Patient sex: M
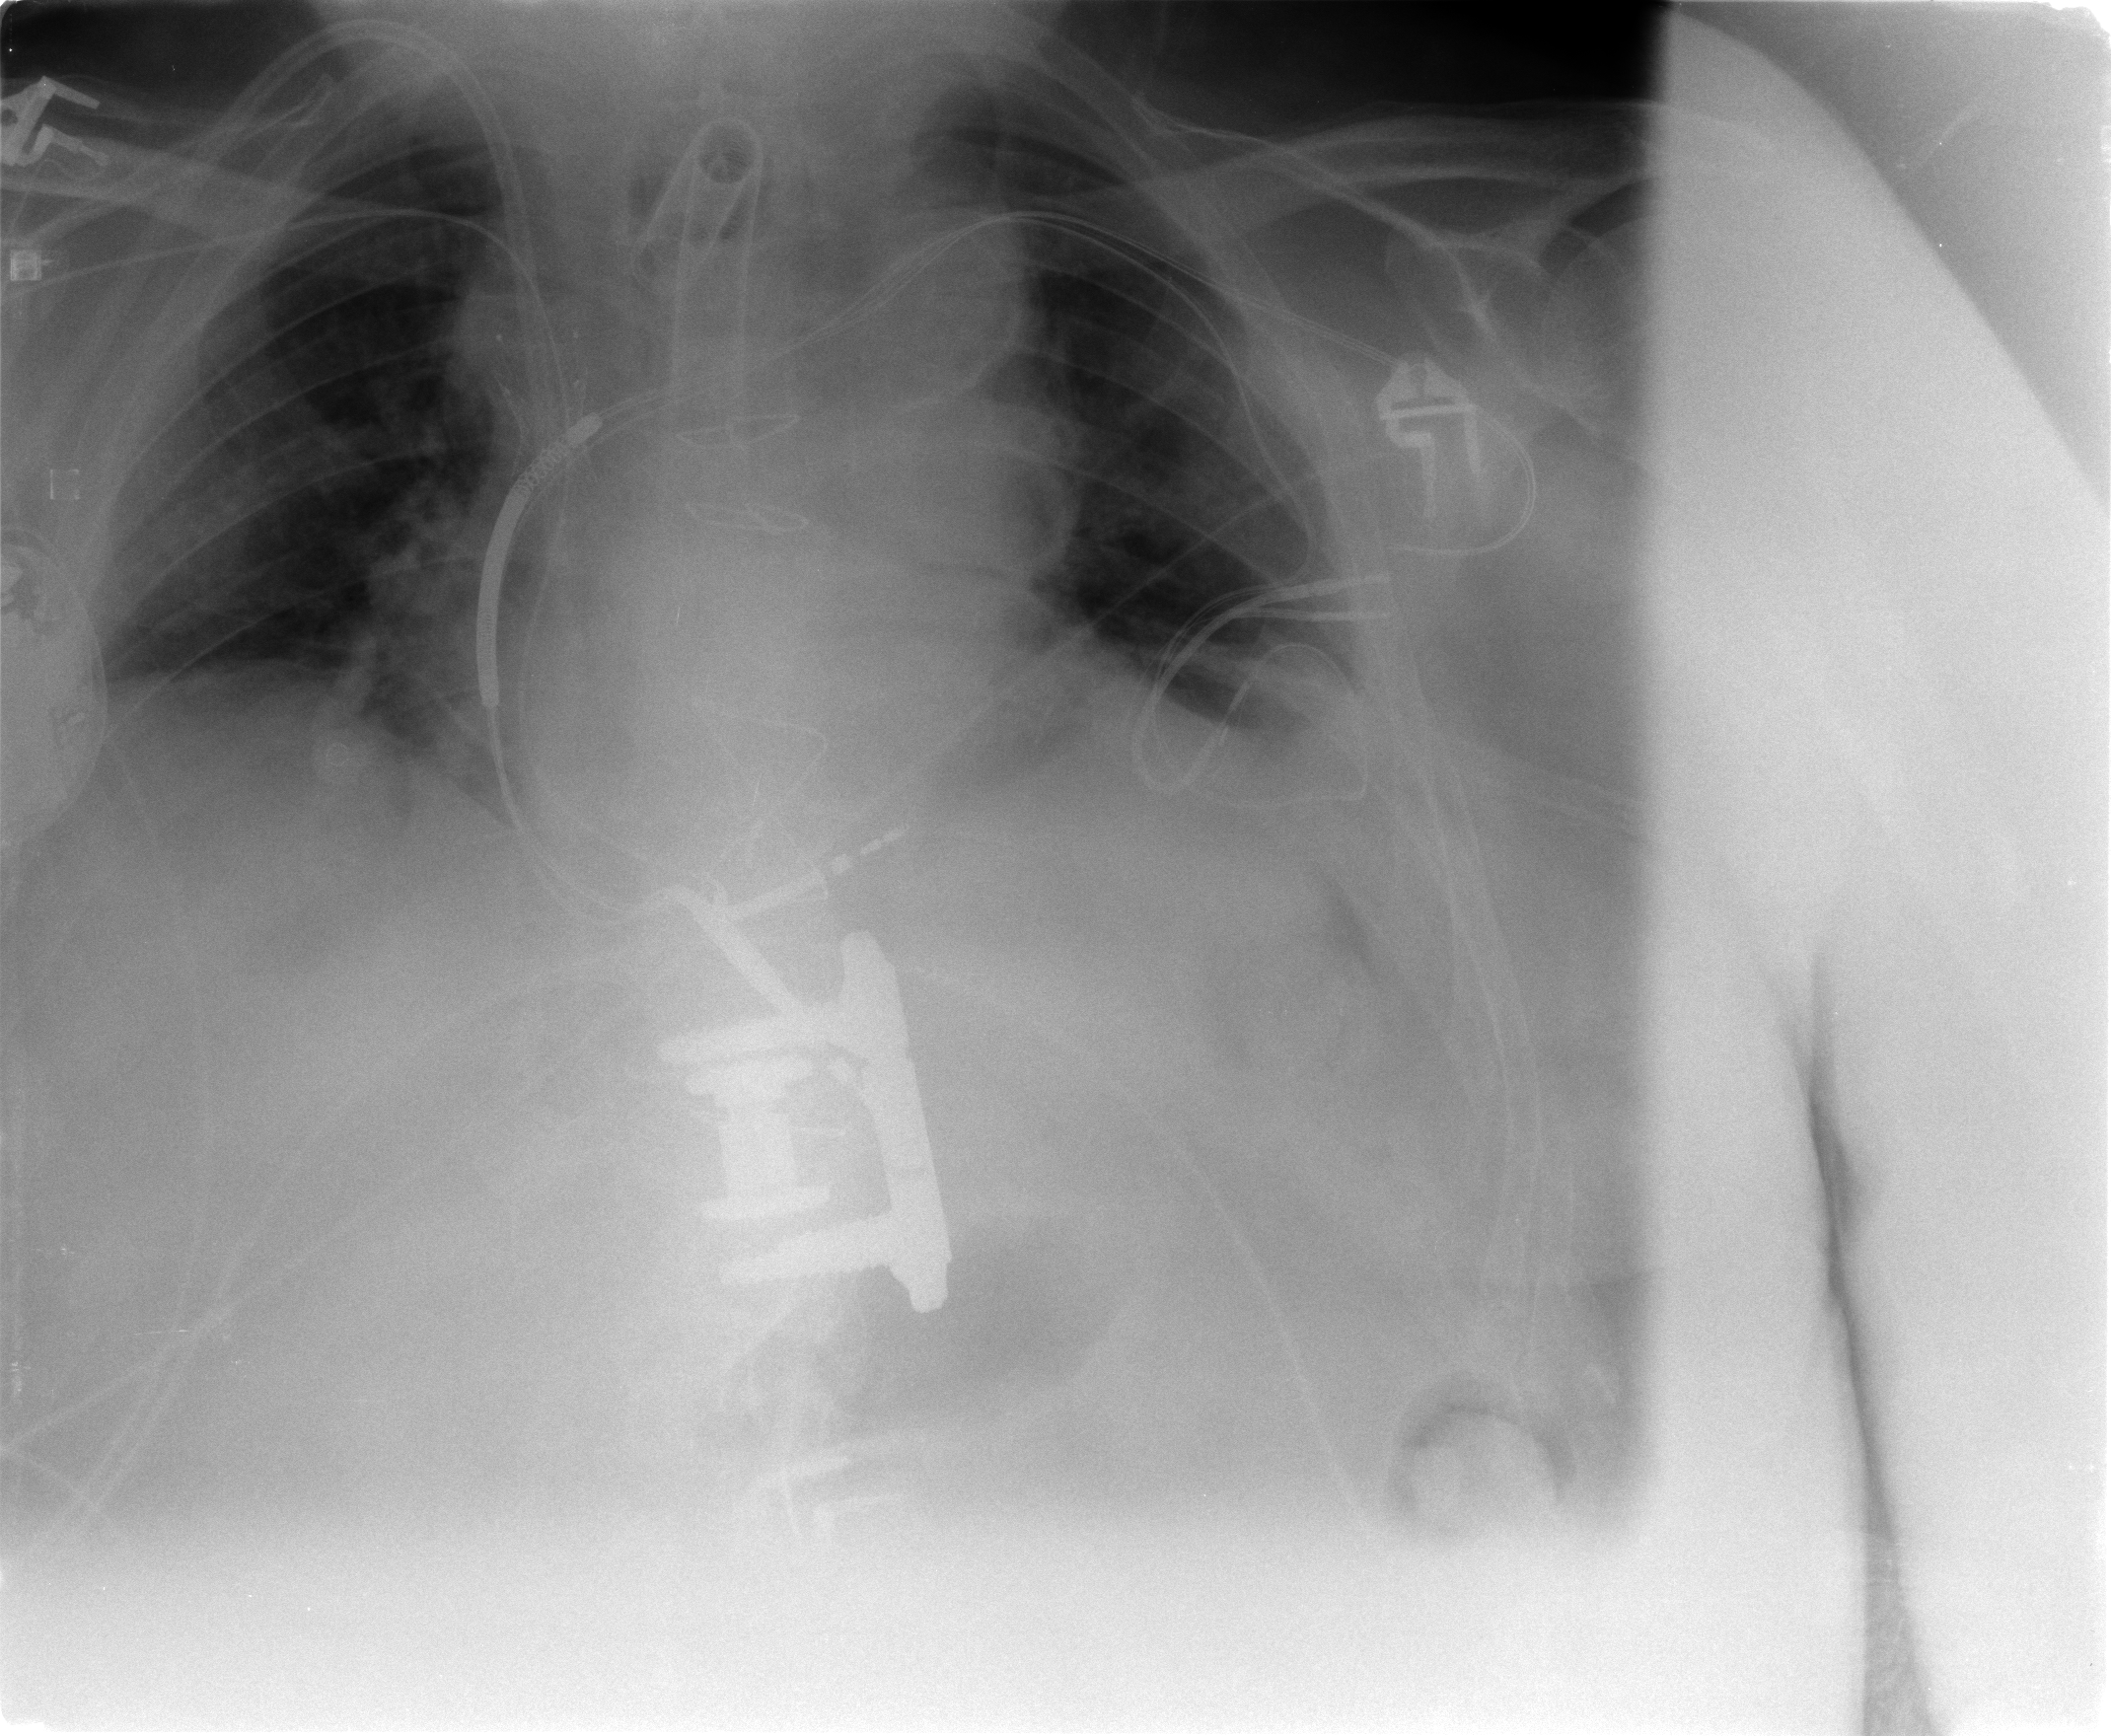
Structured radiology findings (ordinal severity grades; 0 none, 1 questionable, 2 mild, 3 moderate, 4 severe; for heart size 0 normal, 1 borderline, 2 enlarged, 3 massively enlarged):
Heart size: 1
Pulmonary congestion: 1
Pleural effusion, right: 0
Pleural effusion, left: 2
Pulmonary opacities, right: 0
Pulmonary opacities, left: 0
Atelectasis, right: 2
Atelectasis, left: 2